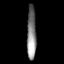
Tissue: prostate
Cell type: T cells
Senescence score: 0.3025
Nuclear area (px): 485
Mean DAPI intensity: 130.501